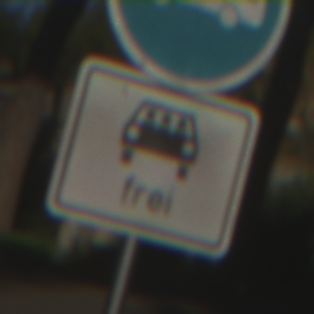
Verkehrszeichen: MehrfachbesetzePersonenkraftwagenFrei
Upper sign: Busssonderstreifen
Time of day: MorningAfternoon
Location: Outdoor (Suburban)
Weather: Clear
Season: NotSpecified
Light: Natural